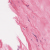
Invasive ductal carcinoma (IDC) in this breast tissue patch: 0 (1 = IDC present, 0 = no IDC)